Question: Basically, after getting Sublime text 2 and sumblimeREPL up and running, I am having issues when I send code. For instance, in the below screenshot, I enter the code on the left line by line (ctrl+,l), or by block/selection but nothing shows up except the output. In[3]-In[6] I was attempting to run the x and y lines only. Is this the intended behavior? I would have assumed yes, except that all the output is being displayed on the input lines. The only other language I have tried so far is R, and it does not have this issues. Also it is the same issue in both python and ipython. Any ideas?

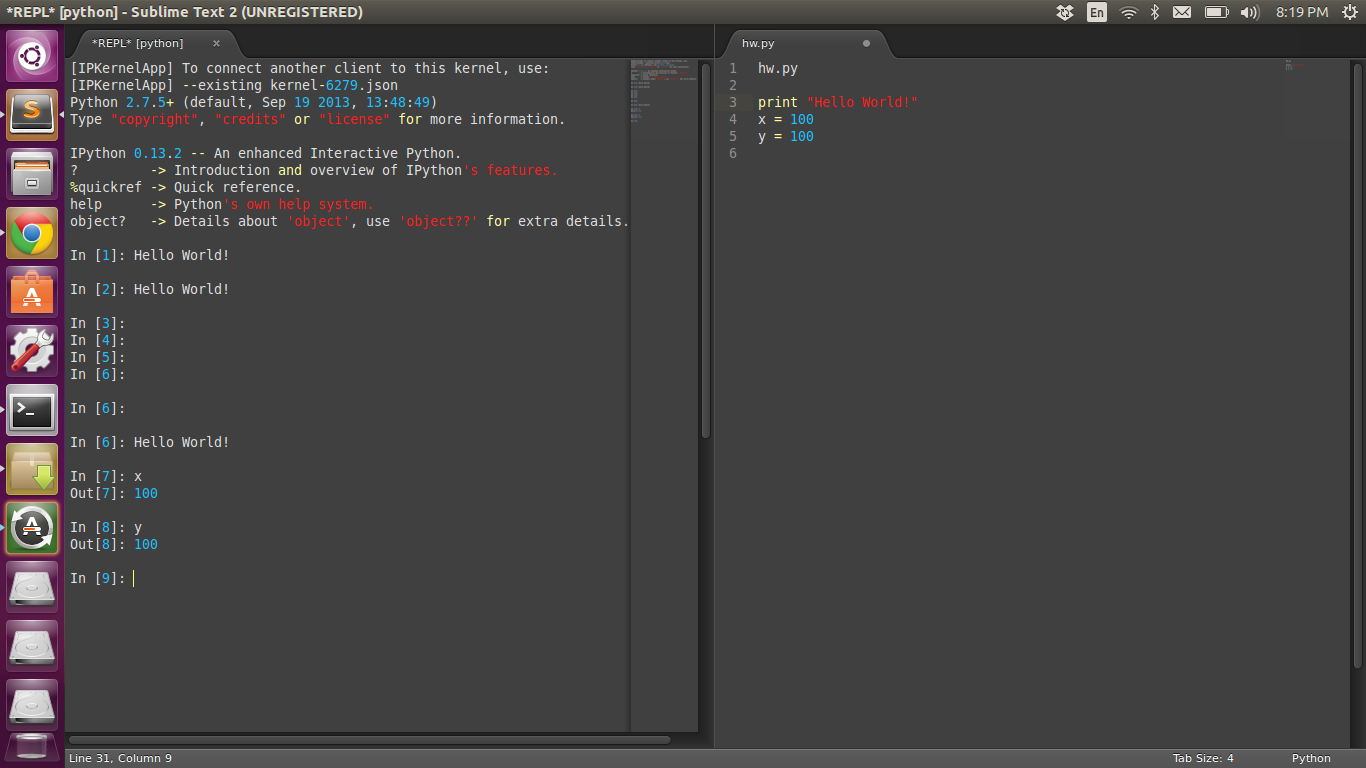
Answer: First off, I'd strongly suggest upgrading to IPython 1.1.0, as while the issue likely isn't related to the older version, it's <URL> the upgrade, especially if you use it a lot.
If you open 'Preferences -> Package Settings -> SublimeREPL -> Settings - Default', you'll notice that the last line is '"show_transferred_text": false'. I'm on OS X, but when I have this set to 'false', I see the same behavior you do - the result of the expression printed on an 'In [#]' line, with another blank line following it, ready for the next expression. However, if I set this variable to 'true' (by copying the entire contents of the file, opening 'Preferences -> Package Settings -> SublimeREPL -> Settings - User', pasting everything in there, then changing settings and saving), then I see different behavior when transferring a line: The expression is printed on the 'In [#]' line, and the result is printed below.
The reason you didn't see any results when evaluating the assignments to 'x' and 'y' is because nothing is returned, by default.
By way of explanation as to why the Python/IPython REPLs work this way, while the R one doesn't, is because SublimeREPL is very modular, and for the most part is just a thin wrapper surrounding native code. Therefore, the exact mechanism of transferring and displaying data may differ from Python to Ruby to R to Clojure, for example, and you may see slightly different behaviors.